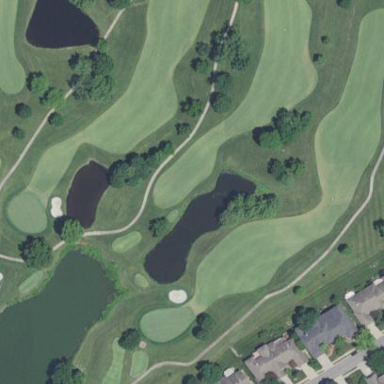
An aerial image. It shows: Grassy area designated for leisure activities. It is golf fairway utilized for the sport of golf.